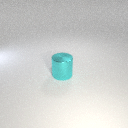
large cyan metal cylinder